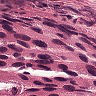
Metastatic tissue present: yes